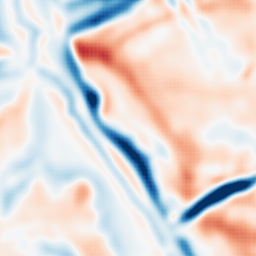
Category: multiscale
Decomposition family: dog
Decomposition parameters: sigma_low: 5
sigma_high: 10
Upsampling method: sinc_blackman
Upsampling parameters: scale: 2
kernel_size: 4
Upsampling scale: 2